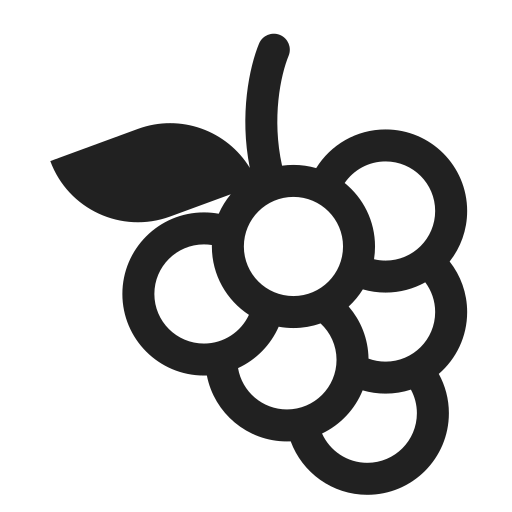
grapes high contrast